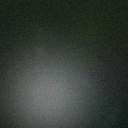
Screen state: off